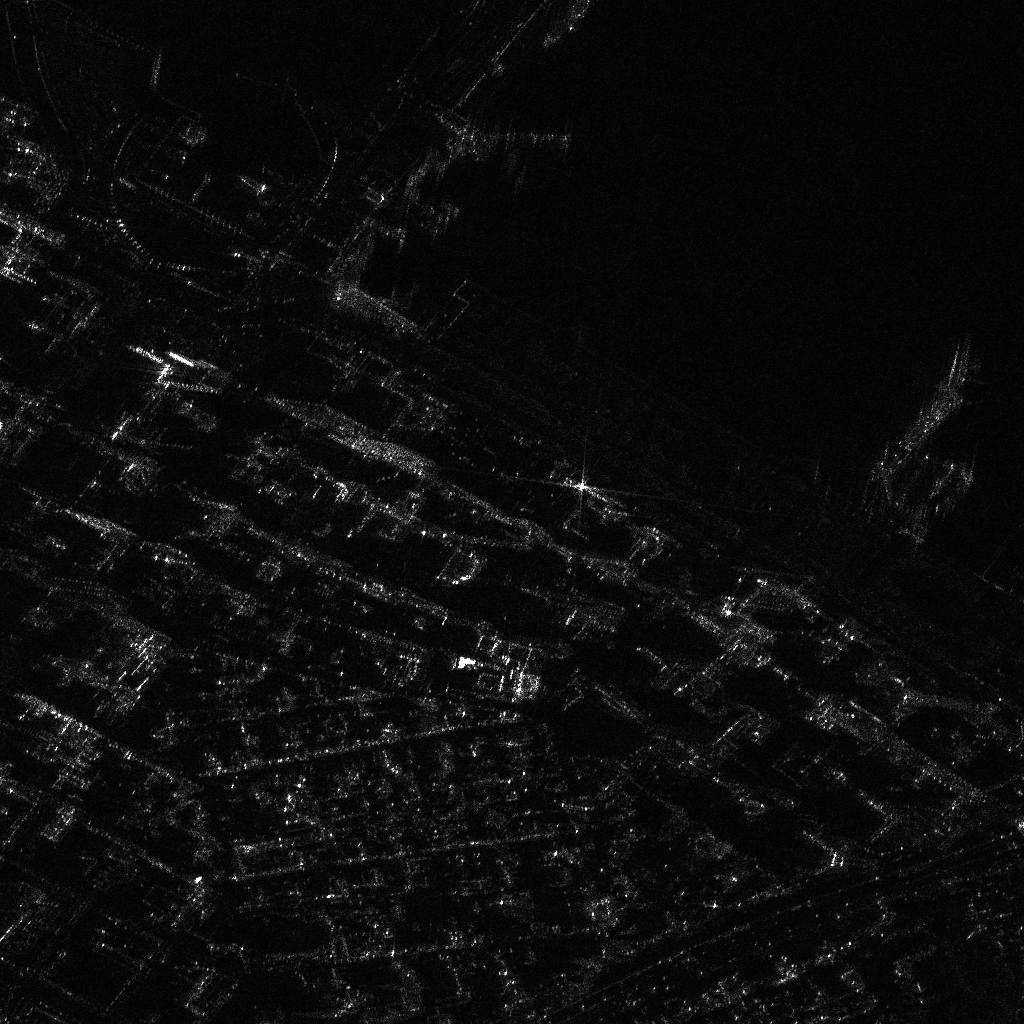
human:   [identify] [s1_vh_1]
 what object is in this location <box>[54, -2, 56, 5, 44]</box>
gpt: <ref>1 large container at the top</ref>